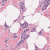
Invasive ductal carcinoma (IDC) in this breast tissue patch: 1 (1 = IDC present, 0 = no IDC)